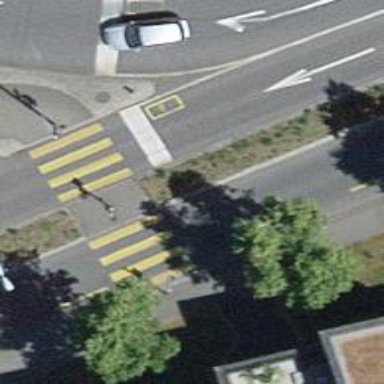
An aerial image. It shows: Crossing with traffic signals.